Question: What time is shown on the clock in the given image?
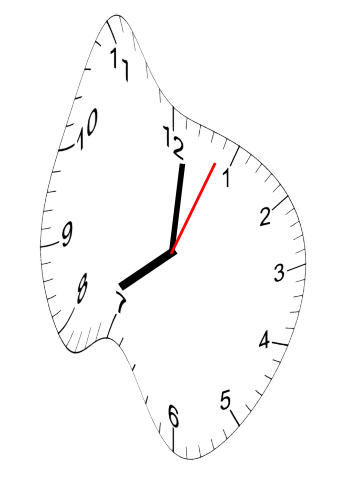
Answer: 08:01:04